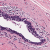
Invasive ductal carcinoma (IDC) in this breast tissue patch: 0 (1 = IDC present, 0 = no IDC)